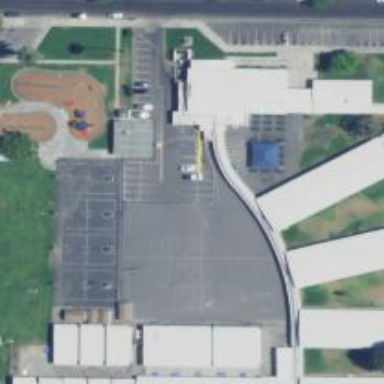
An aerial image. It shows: School.